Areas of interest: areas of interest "Business office"
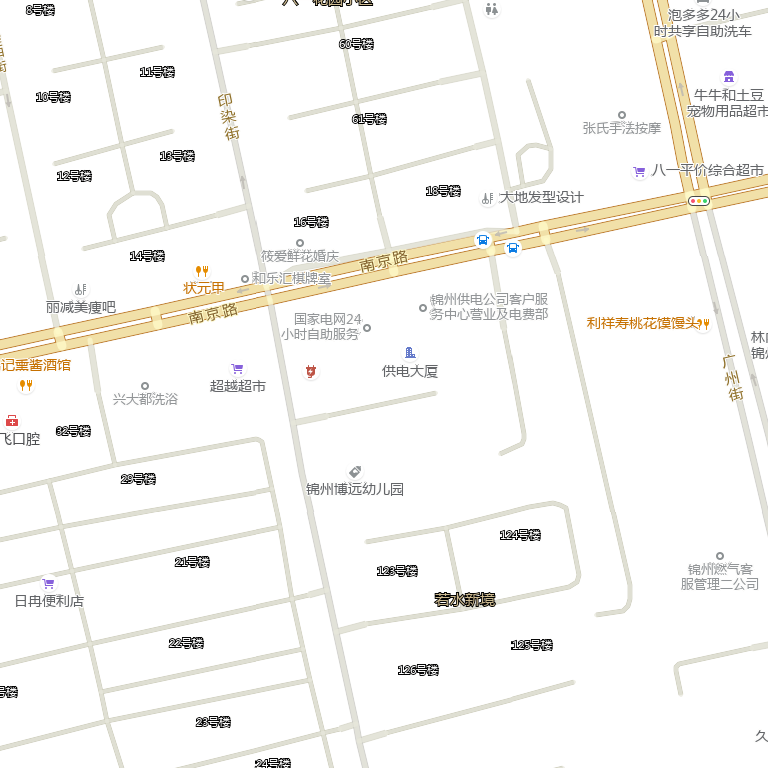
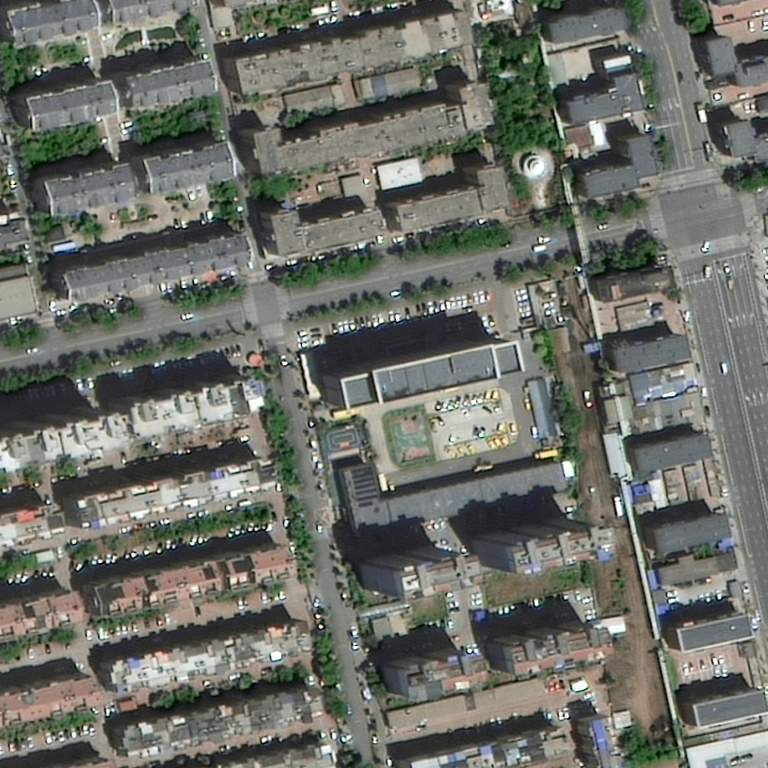